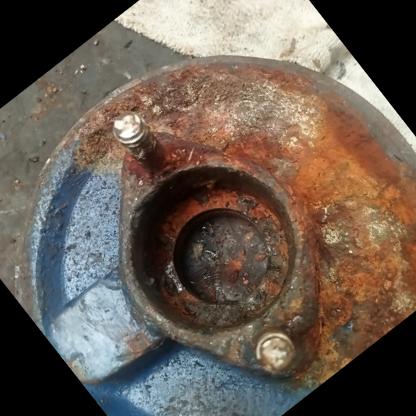
Klasa: inne